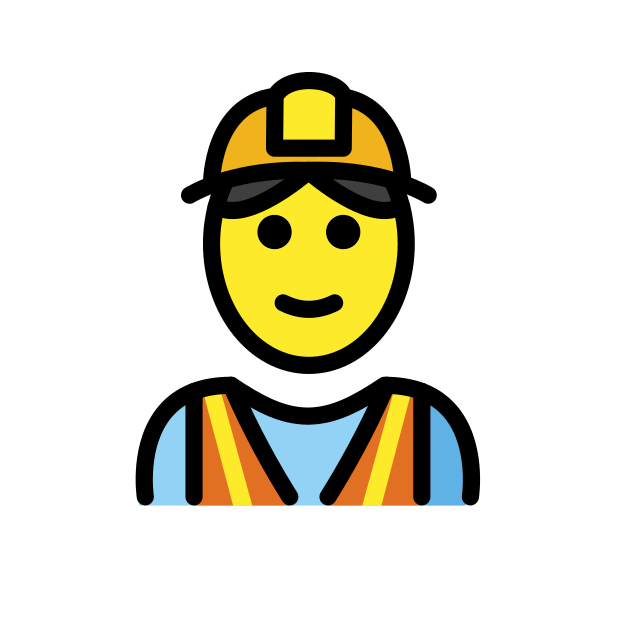
construction worker